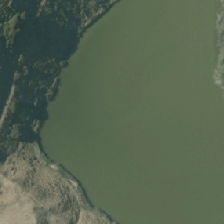
Land cover: lake_pond